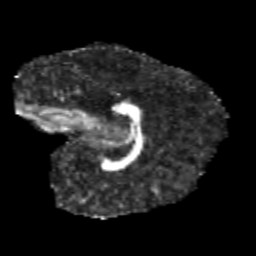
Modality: FA
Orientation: sagittal
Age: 11
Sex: female
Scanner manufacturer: siemens
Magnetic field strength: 3 T
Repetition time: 3.8 s
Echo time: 0.07 s